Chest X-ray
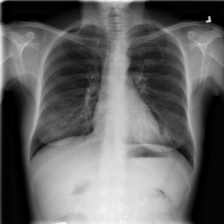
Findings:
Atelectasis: positive
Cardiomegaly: negative
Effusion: negative
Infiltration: negative
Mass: negative
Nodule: negative
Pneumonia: negative
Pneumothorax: negative
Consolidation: negative
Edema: negative
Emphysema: negative
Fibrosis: negative
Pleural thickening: negative
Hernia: negative